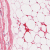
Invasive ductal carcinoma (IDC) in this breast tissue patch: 0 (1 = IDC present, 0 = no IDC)